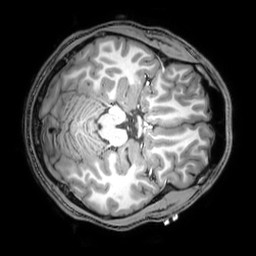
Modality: T1w
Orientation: axial
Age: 32
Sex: male